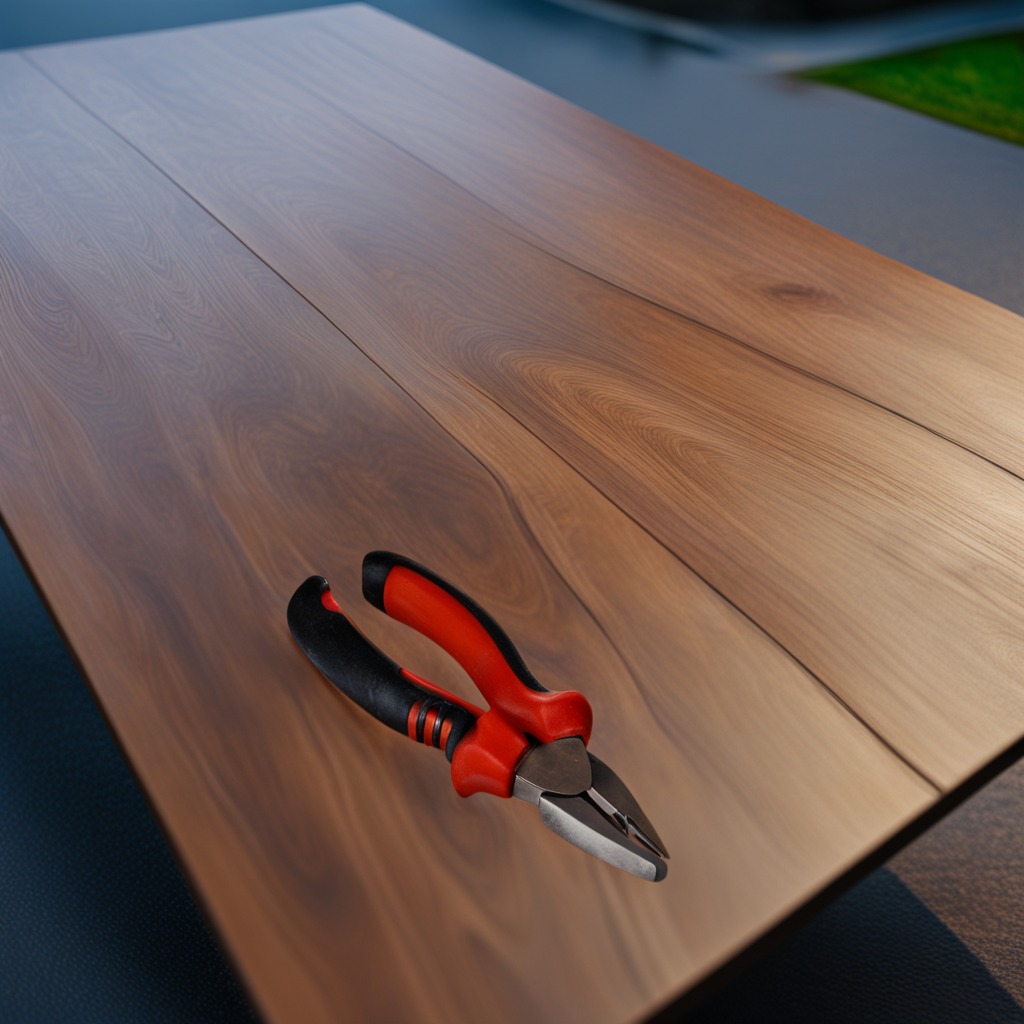
A plier is lying on the table.